Field crop: tomato
Growth stage: 1
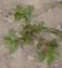
Species: portulaca